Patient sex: F
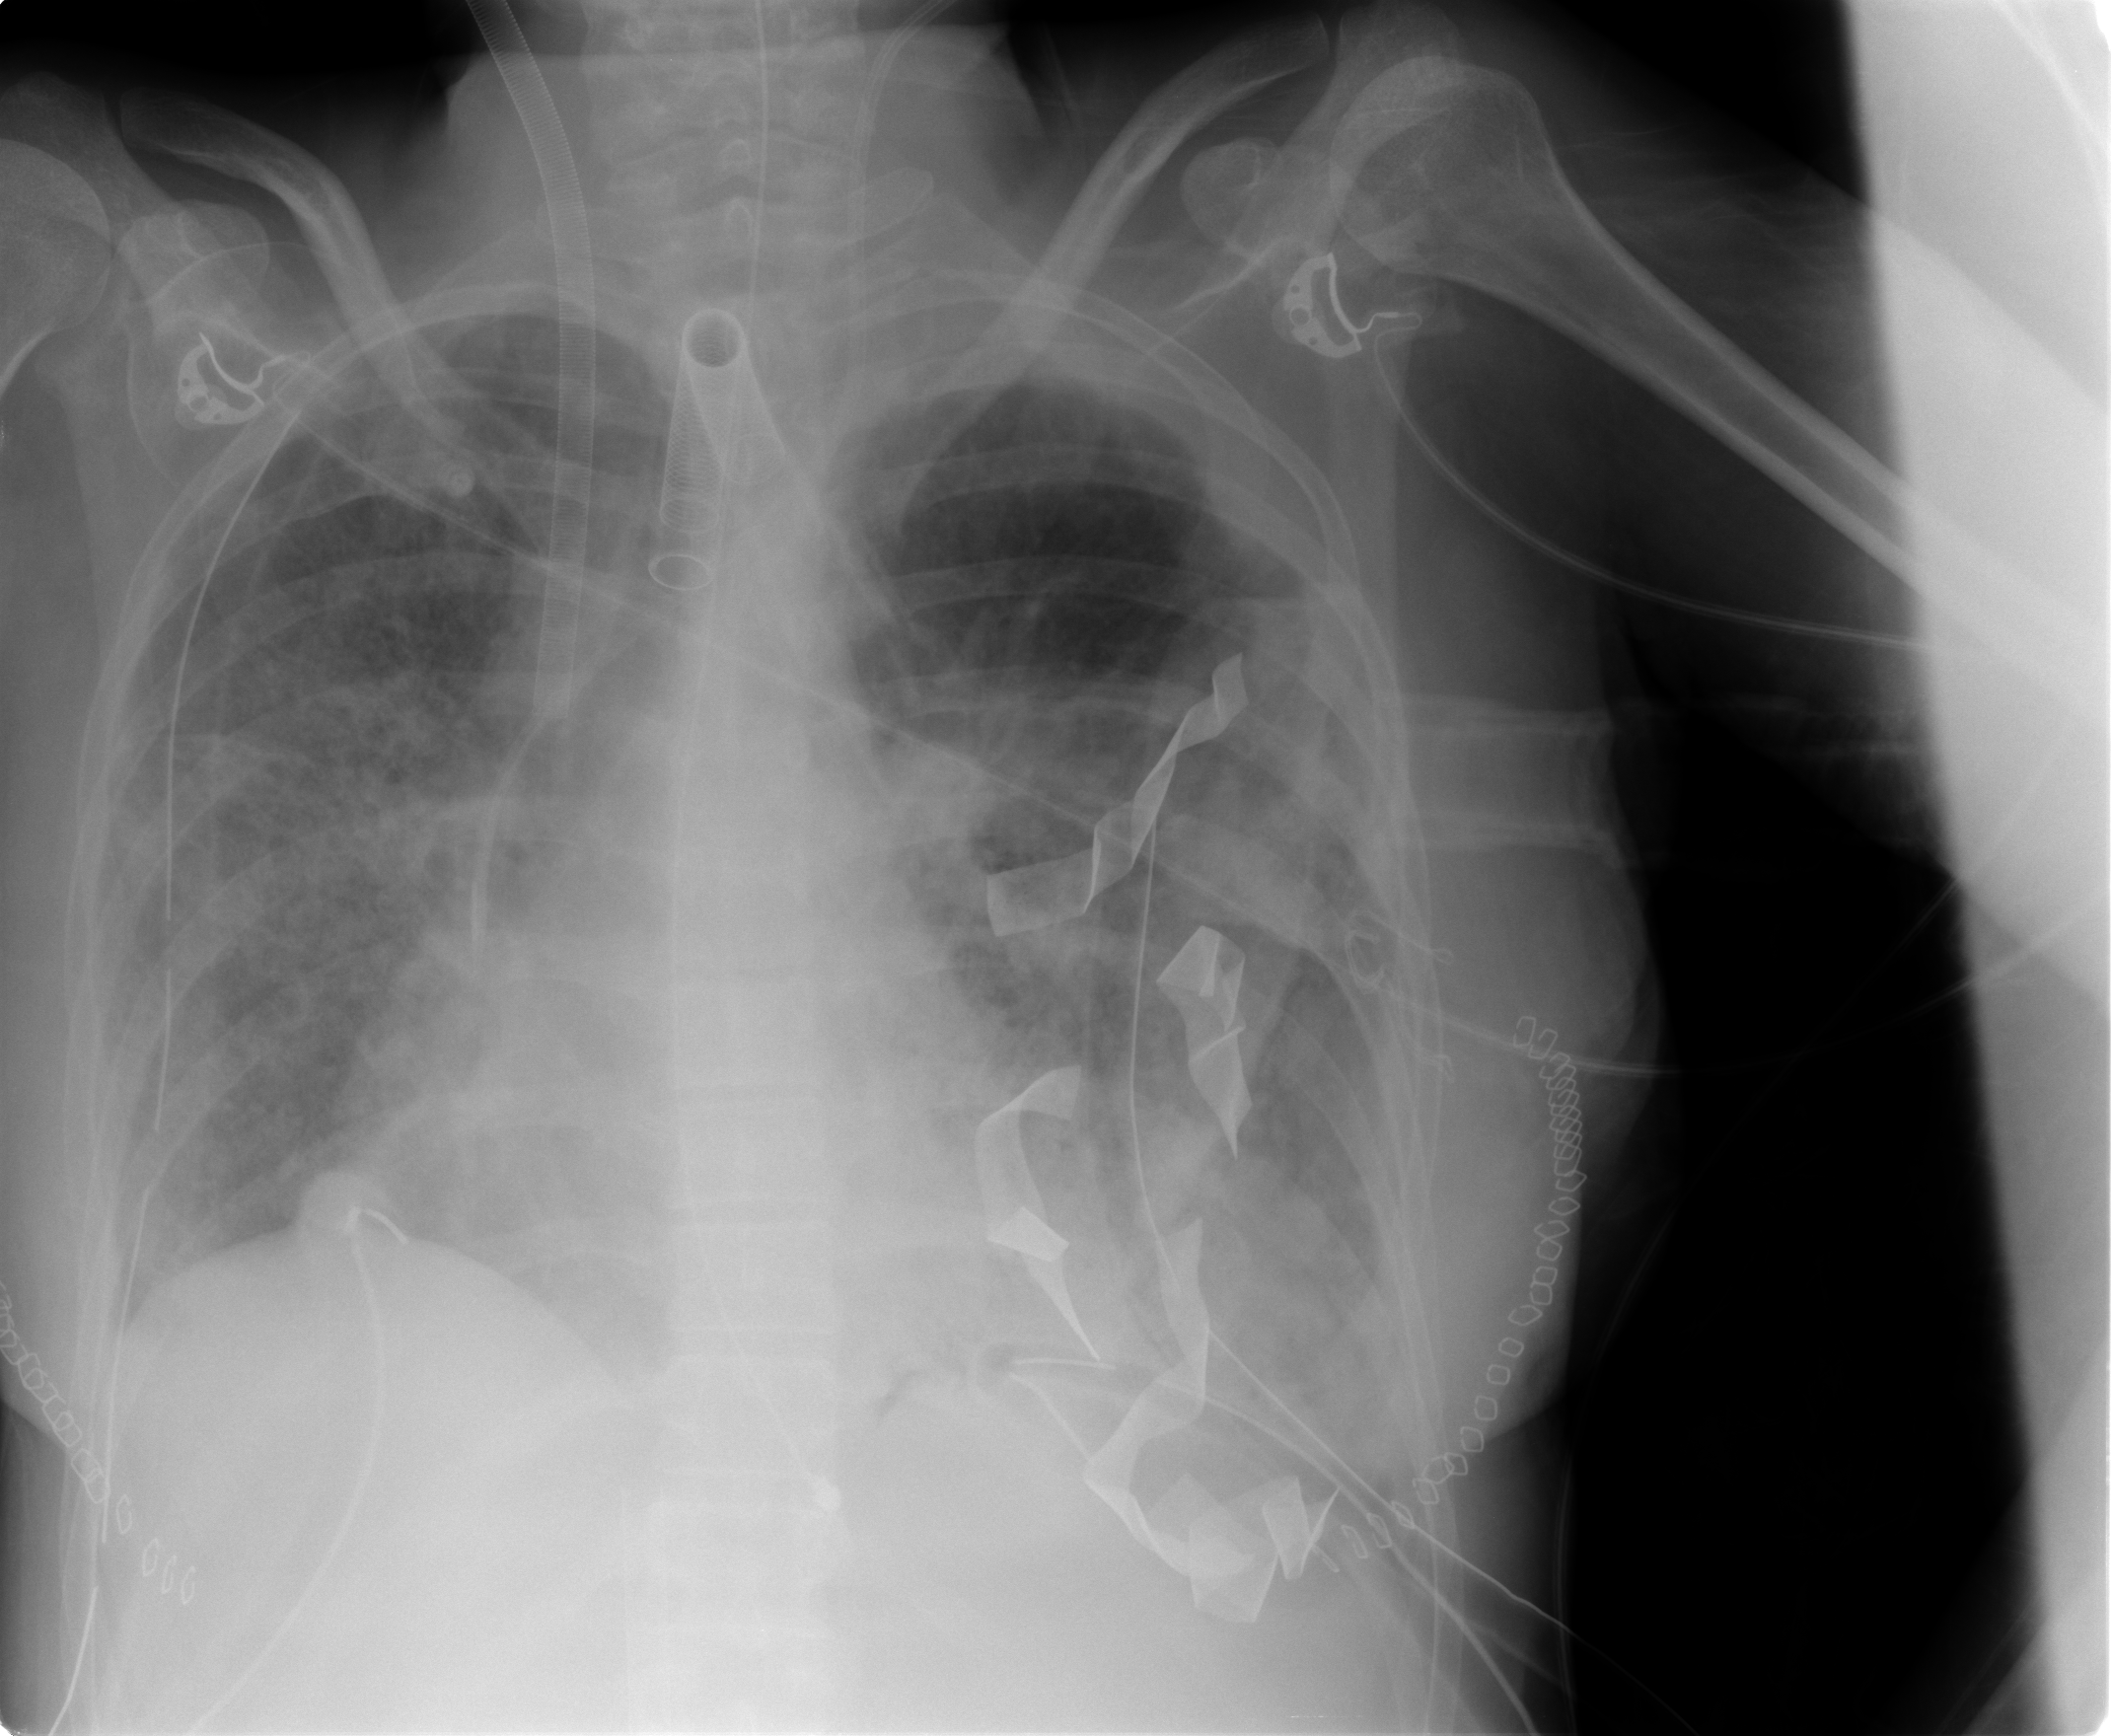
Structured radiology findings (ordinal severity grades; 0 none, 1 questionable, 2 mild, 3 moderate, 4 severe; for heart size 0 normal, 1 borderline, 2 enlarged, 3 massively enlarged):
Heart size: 0
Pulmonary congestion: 0
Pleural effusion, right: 0
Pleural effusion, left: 2
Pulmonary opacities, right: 3
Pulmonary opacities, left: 2
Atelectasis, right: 2
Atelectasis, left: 2